Question: Count the number of objects in the diagram.
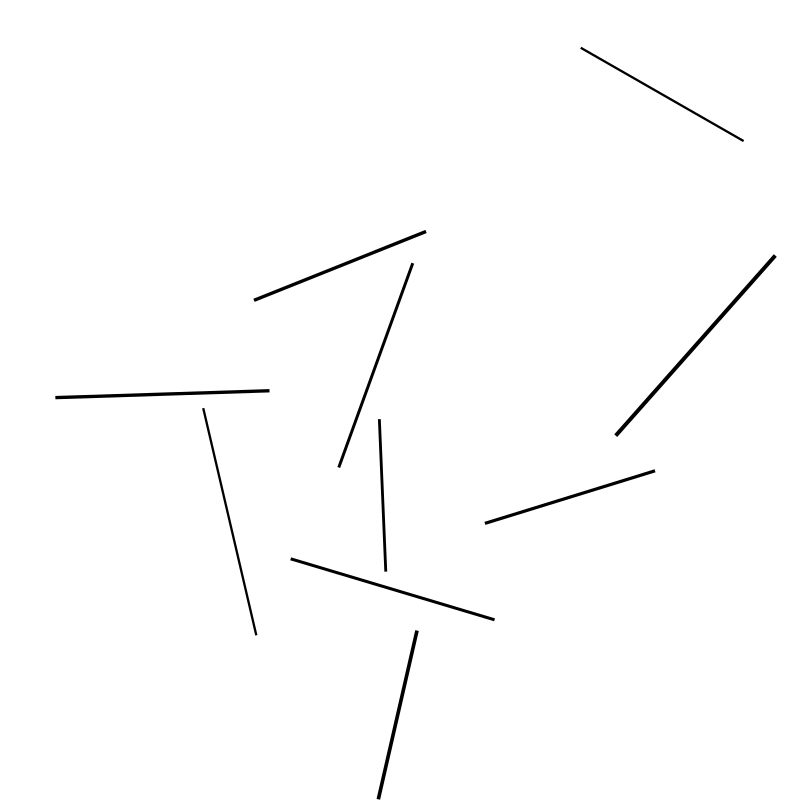
Answer: 10